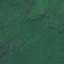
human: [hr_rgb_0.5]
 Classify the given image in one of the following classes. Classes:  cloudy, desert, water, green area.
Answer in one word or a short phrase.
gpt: green area